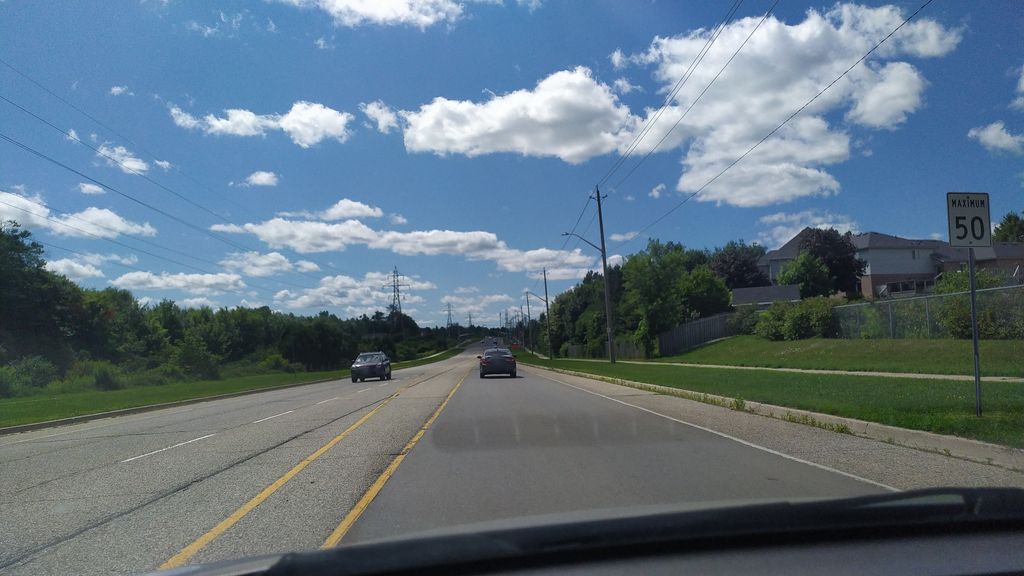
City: kitchener-waterloo